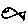
Label: fish